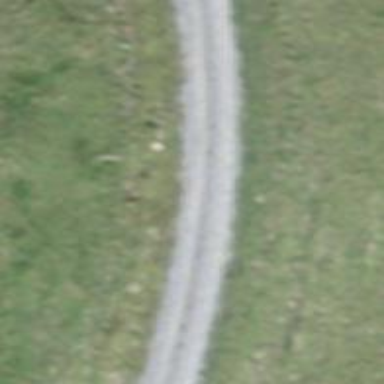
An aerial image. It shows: Gravel track with grade 2 tracktype.